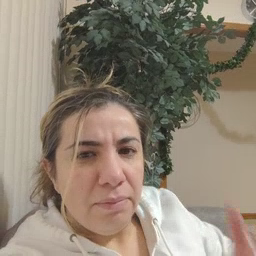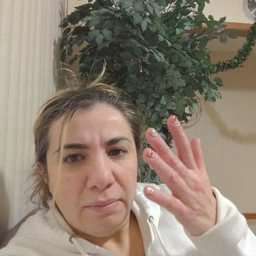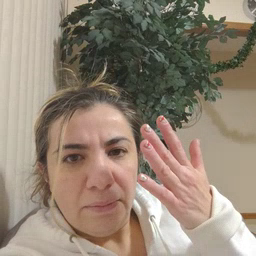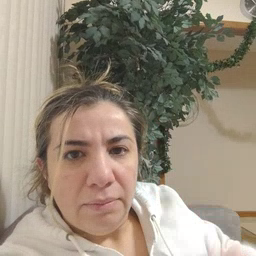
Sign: finger